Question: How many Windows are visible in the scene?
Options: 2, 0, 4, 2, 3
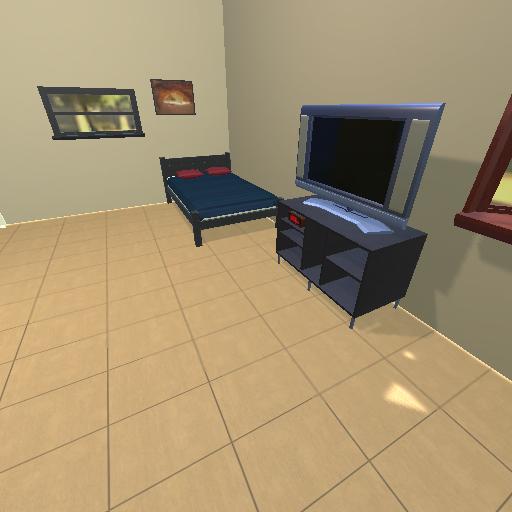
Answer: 2